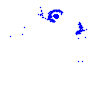
Particle: proton